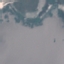
Land use / land cover: SeaLake